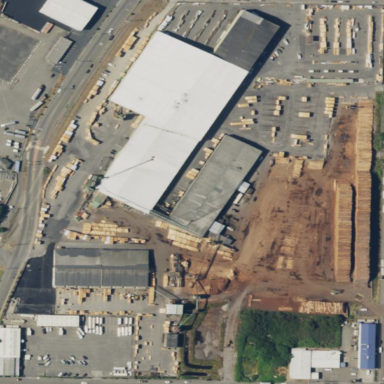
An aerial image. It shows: Industrial area that houses sawmill.